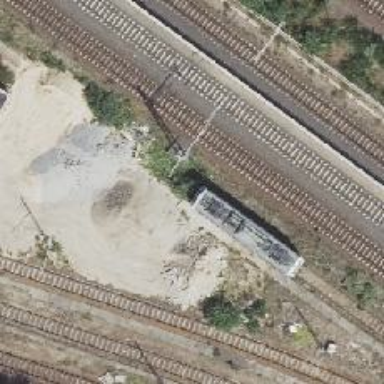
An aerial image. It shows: Railway signal.